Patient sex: M
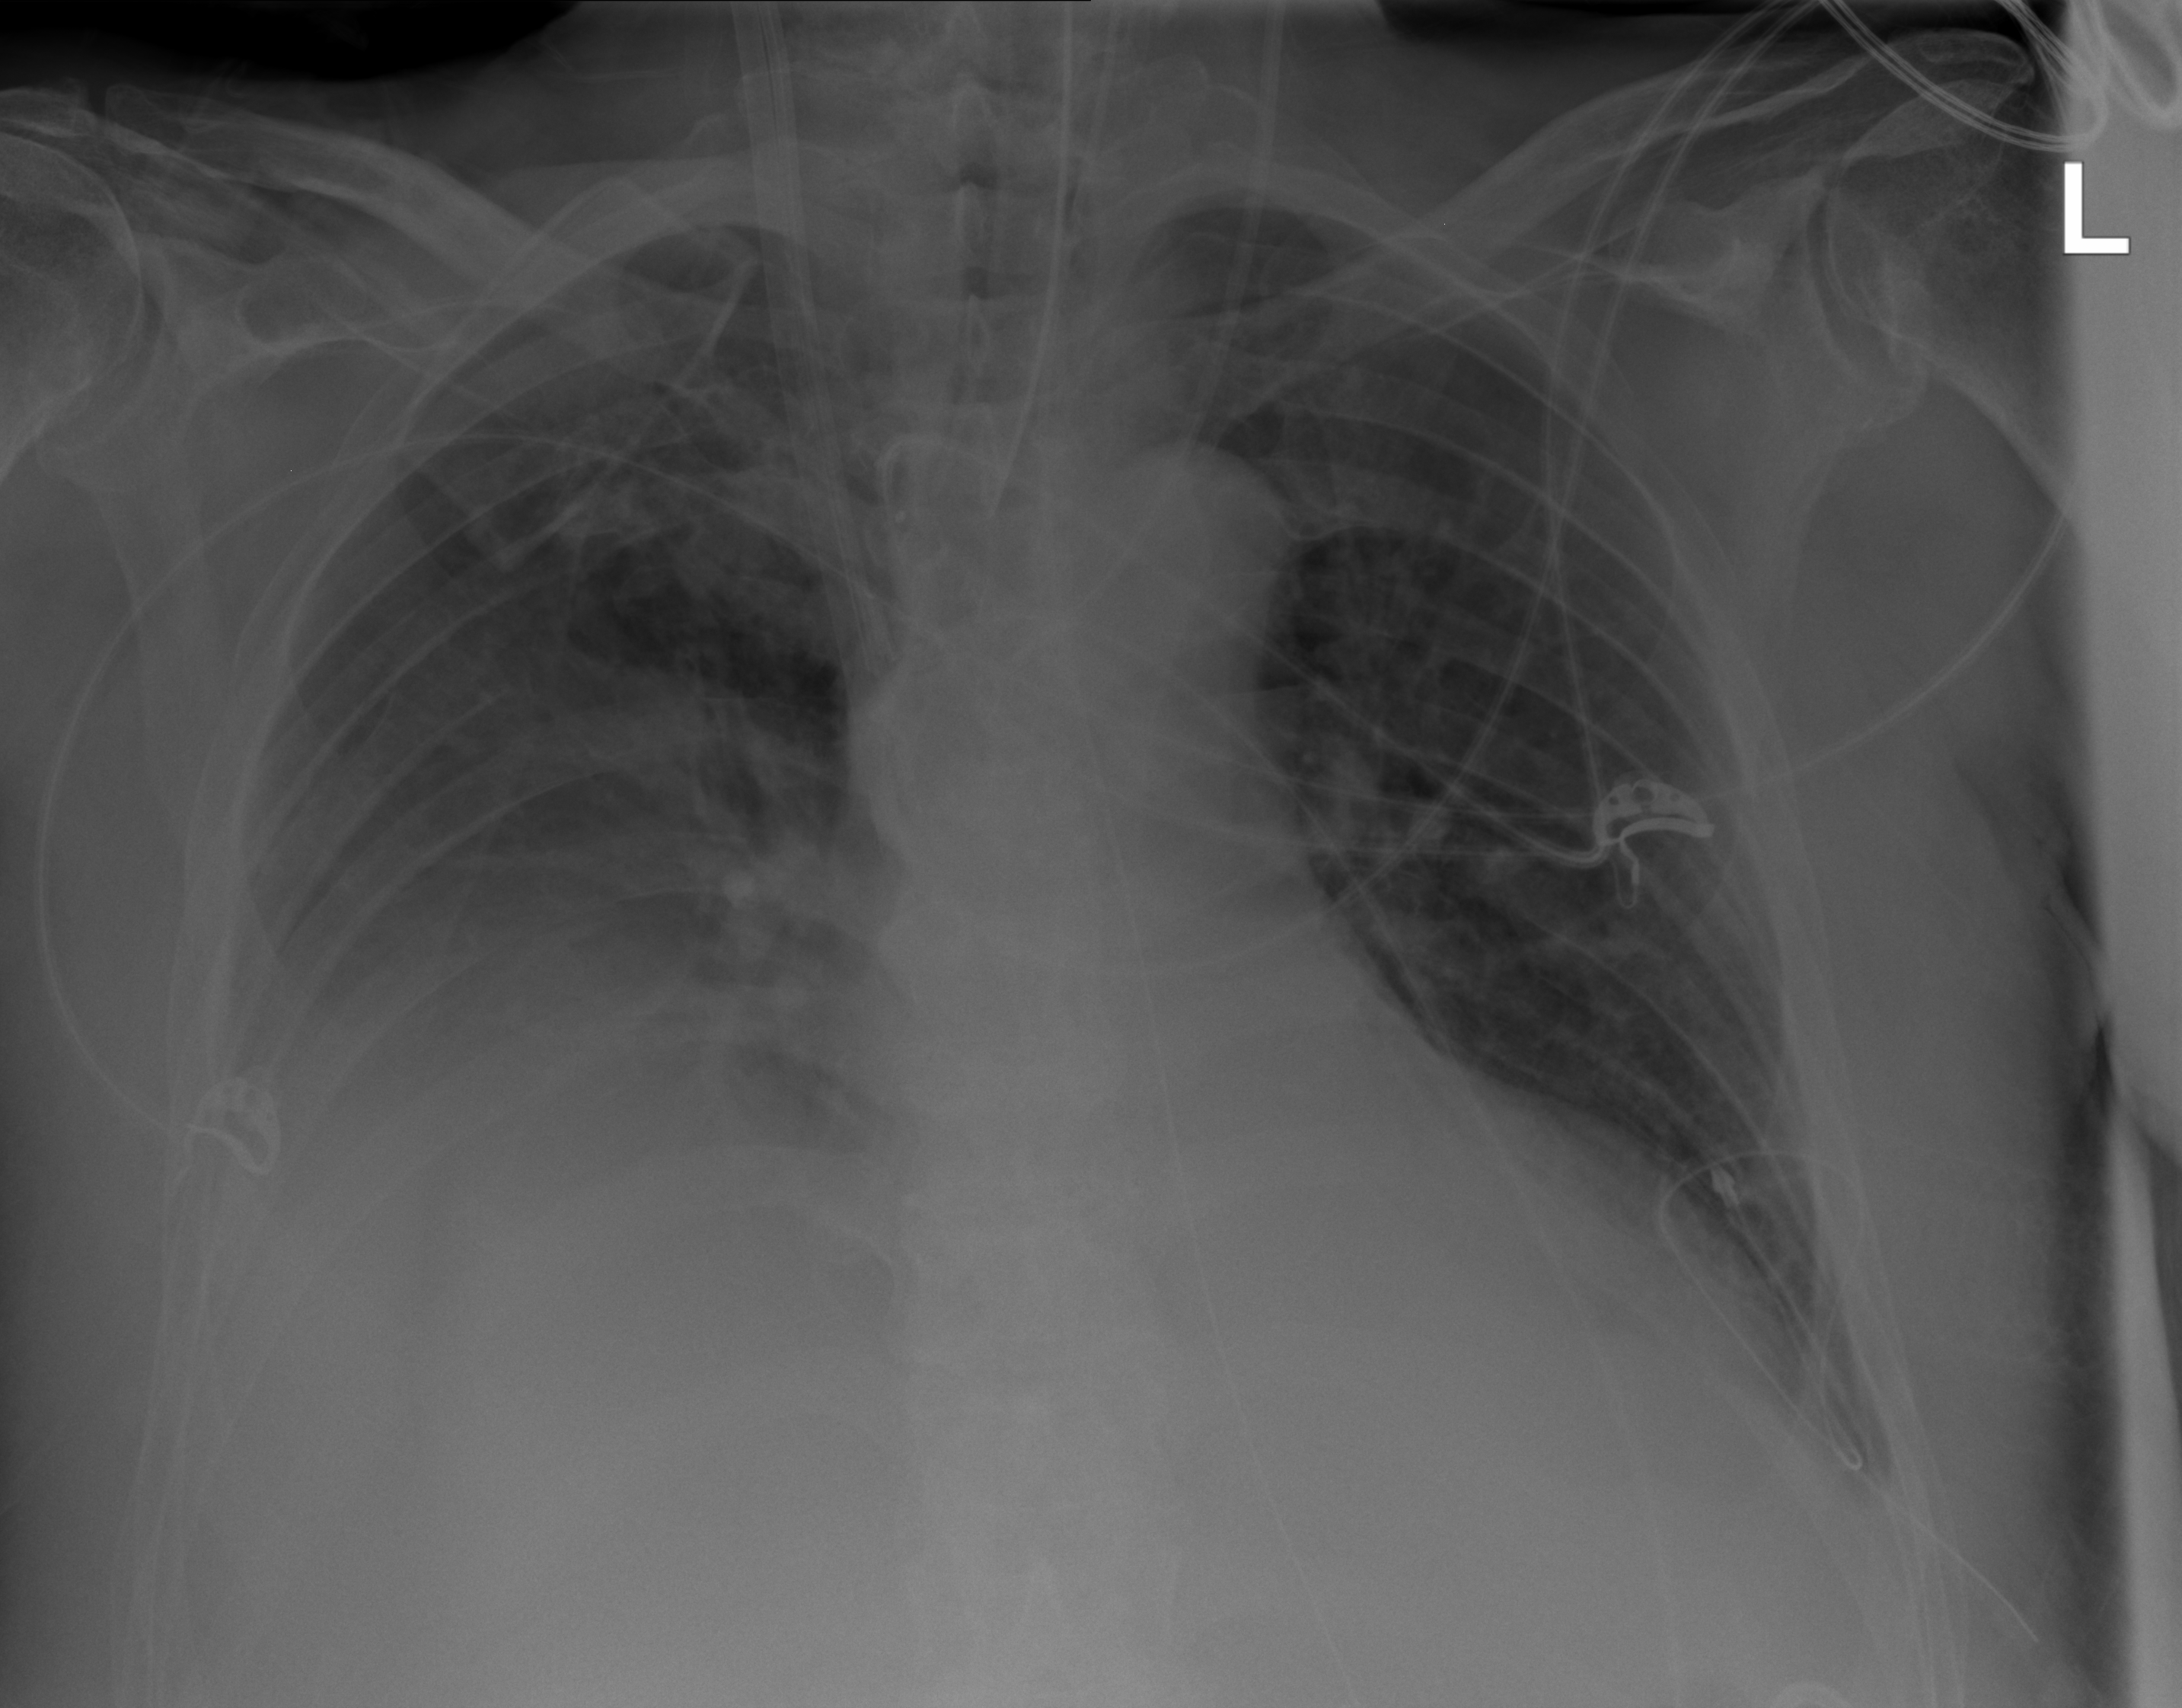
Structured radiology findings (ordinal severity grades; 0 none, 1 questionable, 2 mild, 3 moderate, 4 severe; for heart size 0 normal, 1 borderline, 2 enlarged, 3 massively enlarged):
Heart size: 1
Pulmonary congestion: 2
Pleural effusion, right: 3
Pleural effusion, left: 2
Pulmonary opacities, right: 0
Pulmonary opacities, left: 0
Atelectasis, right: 3
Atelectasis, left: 2